Question: I just began with RAP few weeks ago. I want to create a RAP project with custom view but that template is not show when I try create project. You can see in image below:

As I know. It's must be there with RAP Hello and RAP Mail template. Could anyone tell me why and how to fix it?
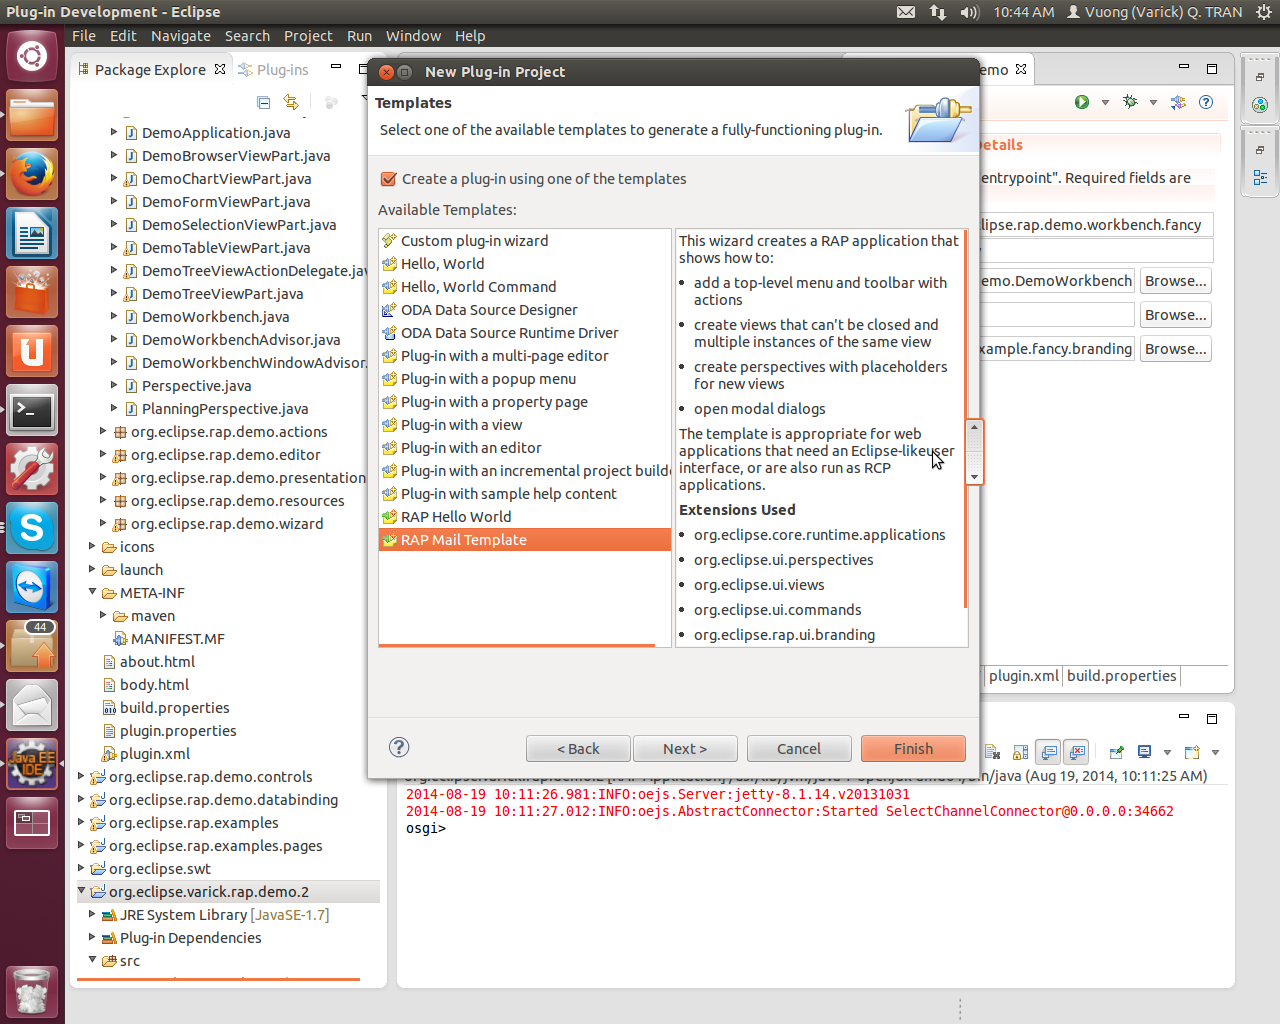
Answer: No, In Eclipse LUNA have no template to create 'RAP Workbench Application with a View'.
But you can create a 'RCP Workbench Application Template with a View', and change Required Bundlers to RAP Bundlers
org.eclipse.ui ==> org.eclipse.rap.ui
...
Or you must create RAP Application from scratch.
I found tutorial <URL>, hope help you: